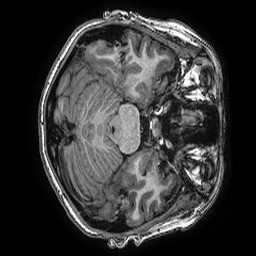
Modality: T1w
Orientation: axial
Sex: female
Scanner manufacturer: ge
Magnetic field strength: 3 T
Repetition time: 0.0077 s
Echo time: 0.003436 s